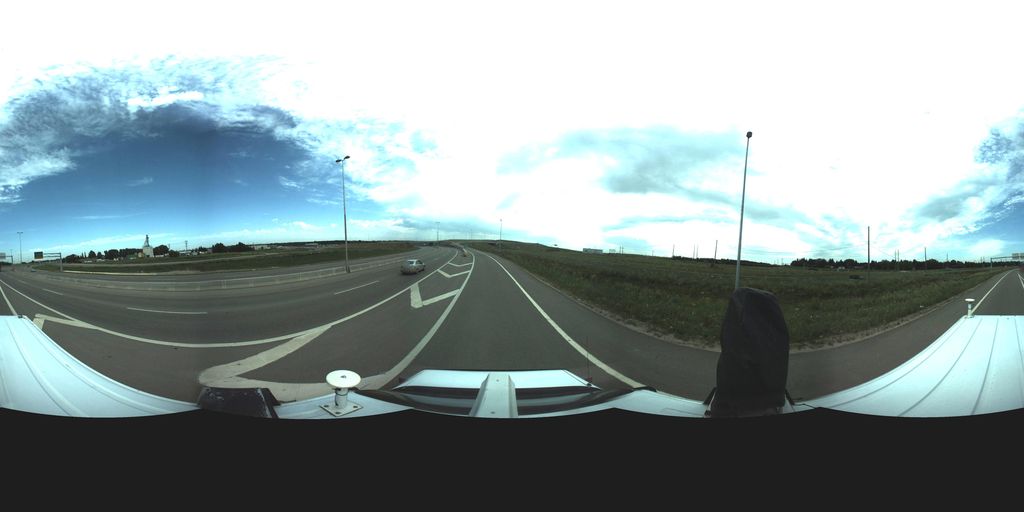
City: saskatoon